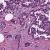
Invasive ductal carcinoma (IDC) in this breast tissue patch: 1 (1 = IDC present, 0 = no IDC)